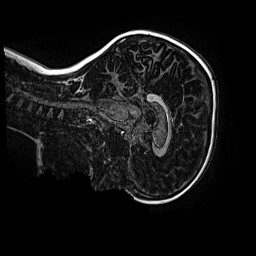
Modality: MP2RAGE
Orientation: sagittal
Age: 9
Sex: female
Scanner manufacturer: siemens
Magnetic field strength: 3 T
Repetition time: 4 s
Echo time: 0.00299 s